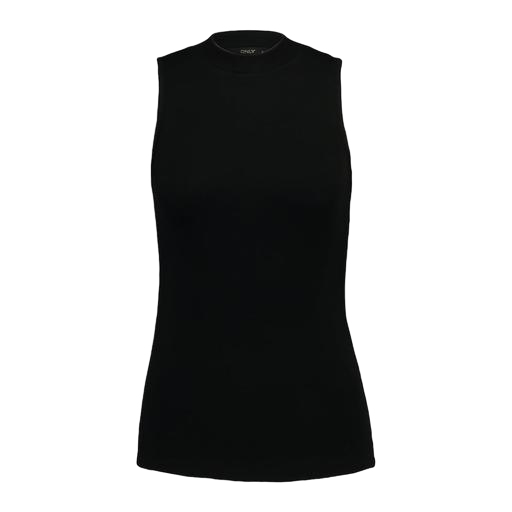
black ribbed tank top, fitted black tank top, black rib vest, white background